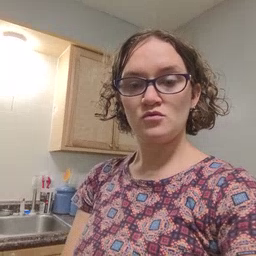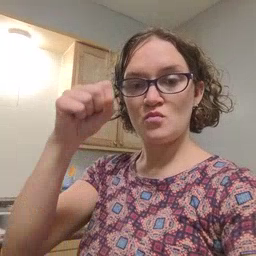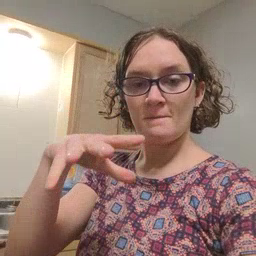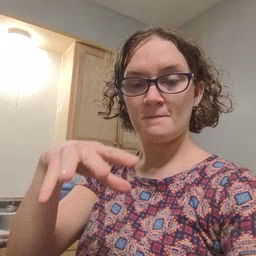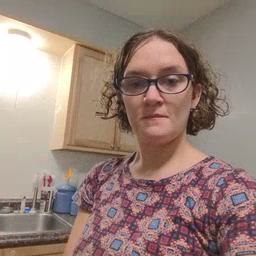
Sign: drop